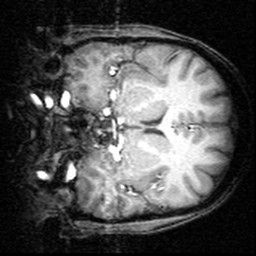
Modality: T1w
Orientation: coronal
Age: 28
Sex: female